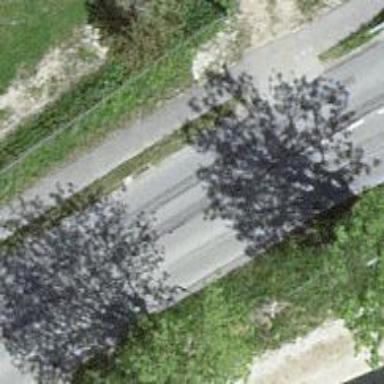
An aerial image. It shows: Asphalt road classified as primary highway.